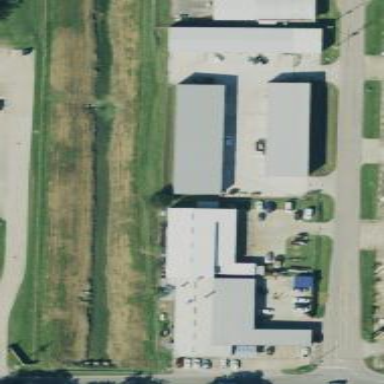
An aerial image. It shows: Storage rental shop.